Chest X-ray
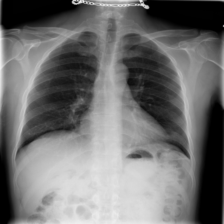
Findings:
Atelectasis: negative
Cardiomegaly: negative
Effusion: negative
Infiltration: negative
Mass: negative
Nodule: negative
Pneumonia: negative
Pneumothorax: negative
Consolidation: negative
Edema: negative
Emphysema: negative
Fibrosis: negative
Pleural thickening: positive
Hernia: negative